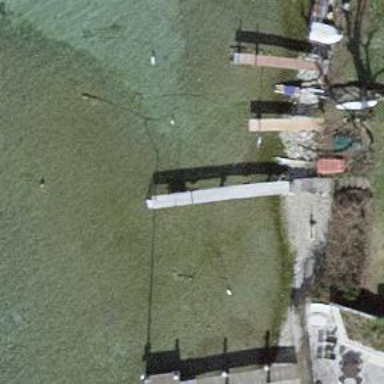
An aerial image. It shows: Man-made pier.